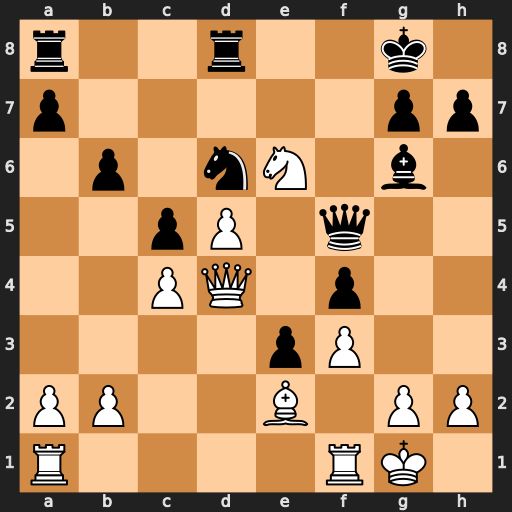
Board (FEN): r2r2k1/p5pp/1p1nN1b1/2pP1q2/2PQ1p2/4pP2/PP2B1PP/R4RK1
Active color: w
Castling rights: -
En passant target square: c6
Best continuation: Qxg7#